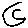
Label: moon